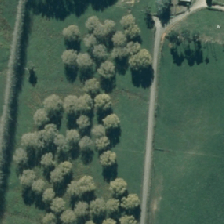
Land cover: deciduous_hardwood